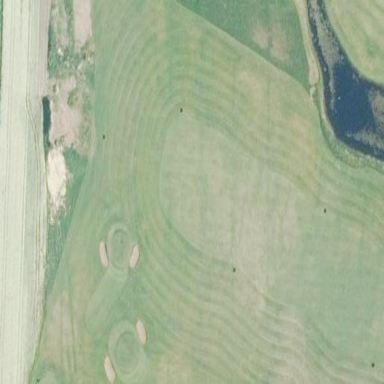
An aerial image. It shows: Grassy area designated as driving range for golf.